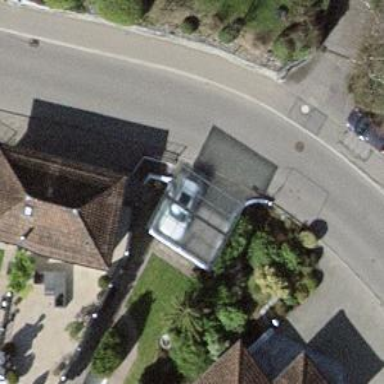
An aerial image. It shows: View of roof of building.